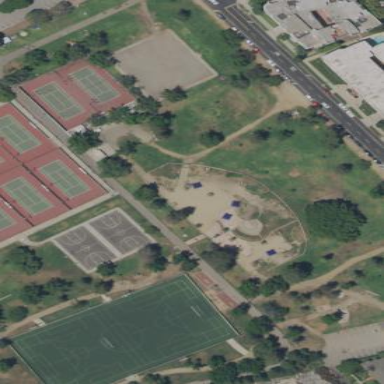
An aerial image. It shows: Dog park for leisure land.